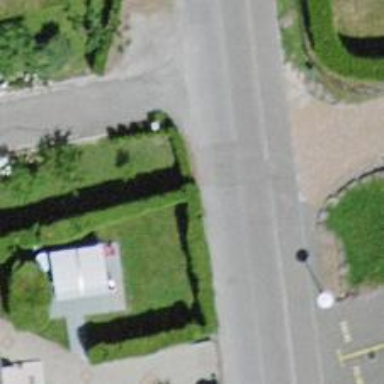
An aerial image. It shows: Hedge acting as barrier.